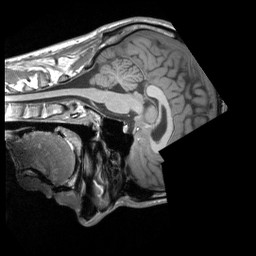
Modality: T1w
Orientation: sagittal
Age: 26
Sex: male